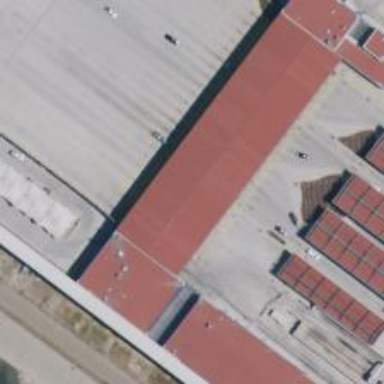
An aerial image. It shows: Border control barrier.